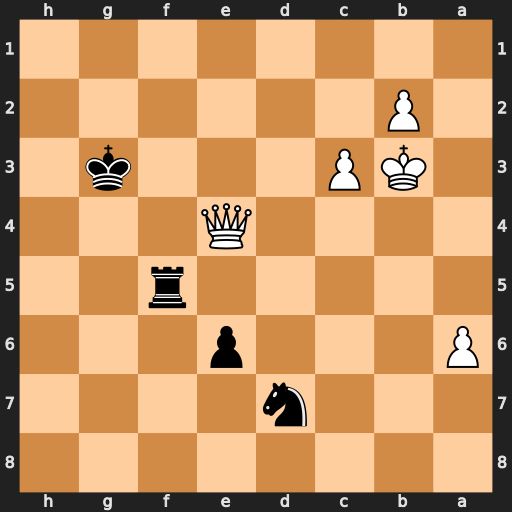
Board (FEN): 8/3n4/P3p3/5r2/4Q3/1KP3k1/1P6/8
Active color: b
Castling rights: -
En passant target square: -
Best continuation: Nc5+ Kb4 Nxe4 a7 Rf8